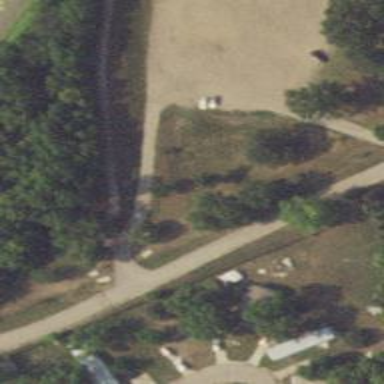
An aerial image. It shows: Disc golf tee.